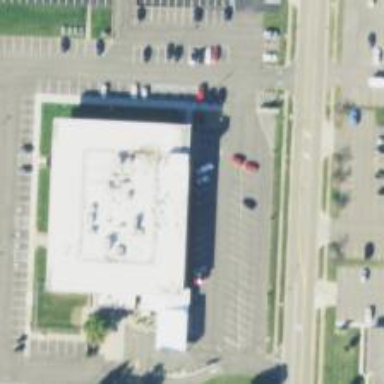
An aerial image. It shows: Pharmacy providing healthcare services.